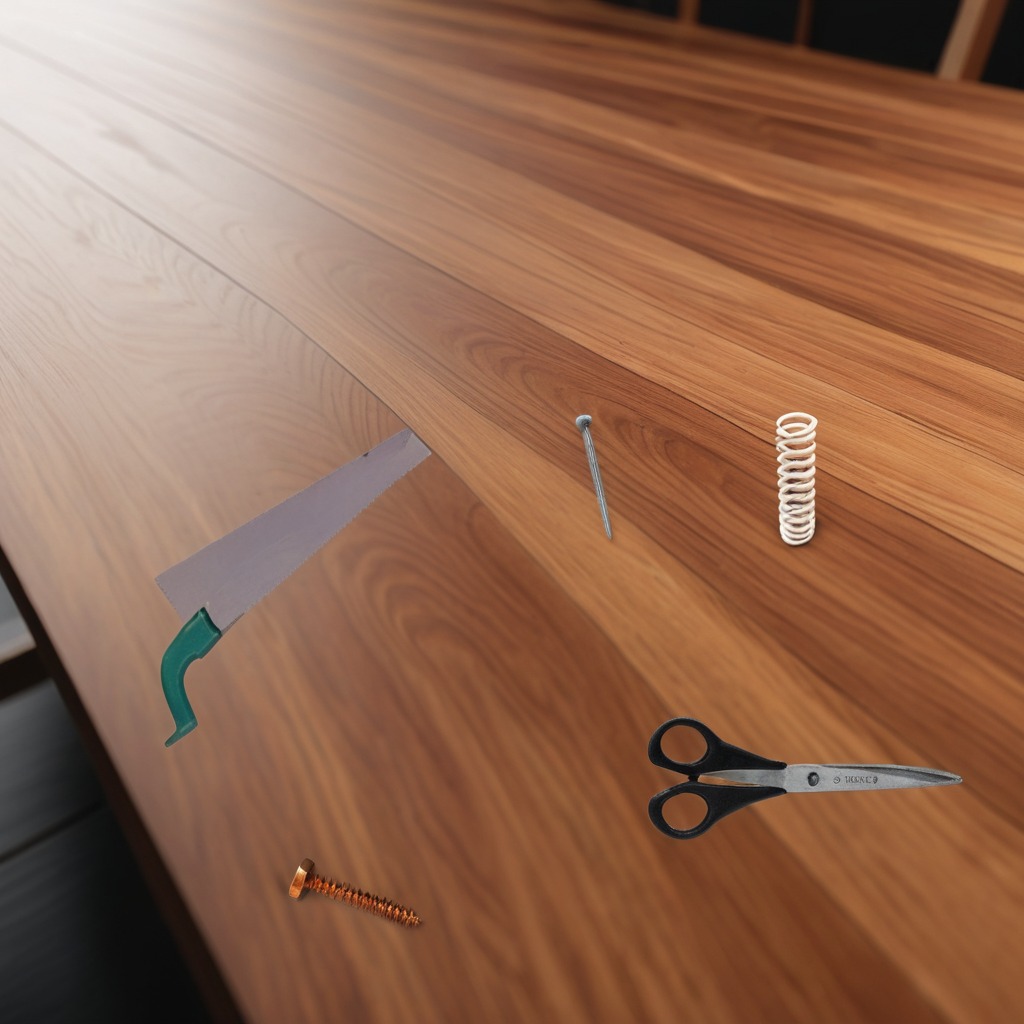
A metal machine screw, an iron nail, a coiled metal spring, a handheld metal saw, and a pair of scissors are lying on the wooden table.